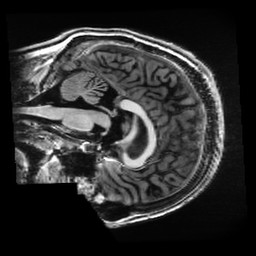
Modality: T1w
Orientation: sagittal
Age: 21
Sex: male
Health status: healthy
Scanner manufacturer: ge
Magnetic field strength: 3 T
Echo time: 0.0052 s